Field crop: maize
Growth stage: 1
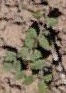
Species: convolvulus